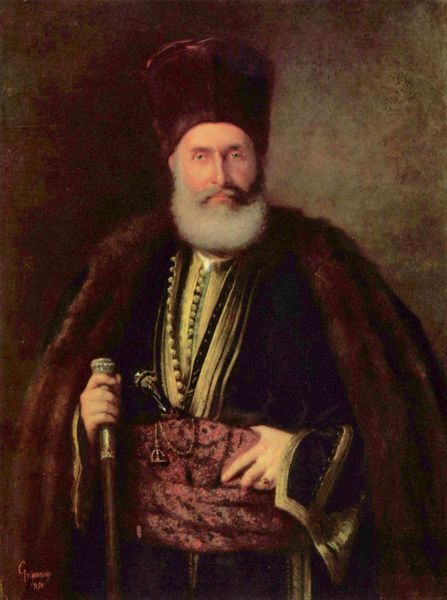
Titel: Porträt des Großbanu Nasturel Herescu
Künstler: Nicolae Grigorescu
Standort: Bukarest
Institution: Muzeul de Arta
Schlagwörter: gemälde, hand, mann, umhang, gelb, grün, braun, geste, grau, hut, kleid, ohr, schmuck, schwarz, ölbild, blick, gürtel, rot, anzug, bart, hemd, jacke, kappe, mütze, arm, arme, gesicht, messer, pelz, vollbart, ärmel, hände, portrait, porträt, signatur, gewand, gold, halbfigur, mantel, adel, decke, kaufmann, borte, krone, stock, fell, schärpe, kopfbedeckung, stab, russland, kette, kaiser, könig, inschrift, bauch, knöpfe, ring, alter, orient, säbel, waffen, ketten, waffe, bürger, herrscher, fürst, knauf, gestus, pelzmantel, dolch, feuerbach, binde, historismus, reichtum, besatz, gurt, pelzmütze, russe, stecken, purpur, insignien, sigel, standbild, zar, bauchbinde, pistole, russisch, regent, borten, bilnis, petschaft, gewnd, gol, zobel, elb, nerzmantel, blcik, gemälde farbe